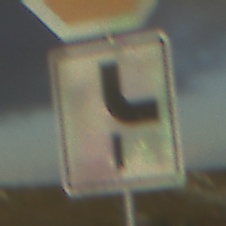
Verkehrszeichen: VerlaufVorfahrtsstrasse10
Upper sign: Stop
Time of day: SunriseSunset
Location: Outdoor (Nature)
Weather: PartlyCloudy
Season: NotSpecified
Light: Natural